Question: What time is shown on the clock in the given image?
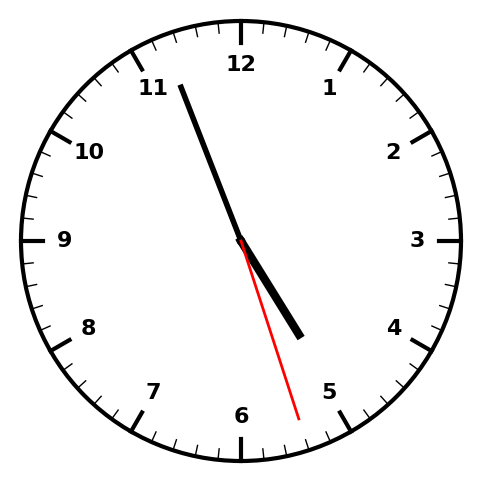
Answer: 04:56:27